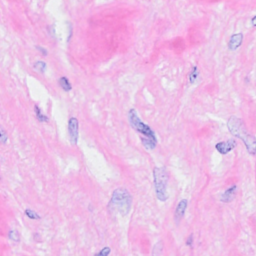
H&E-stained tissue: Breast